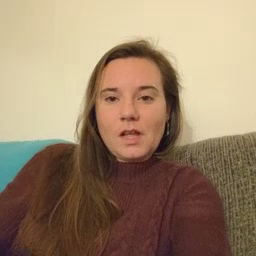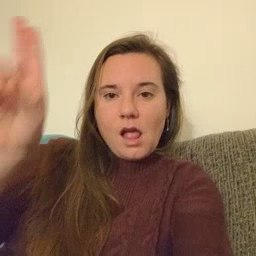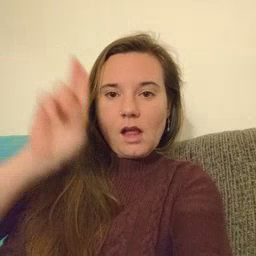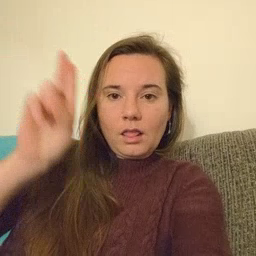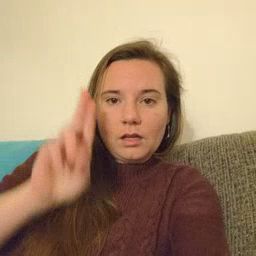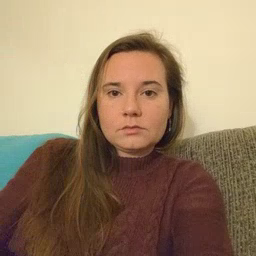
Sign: uncle